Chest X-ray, PA view. Patient: 54 years old, sex F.
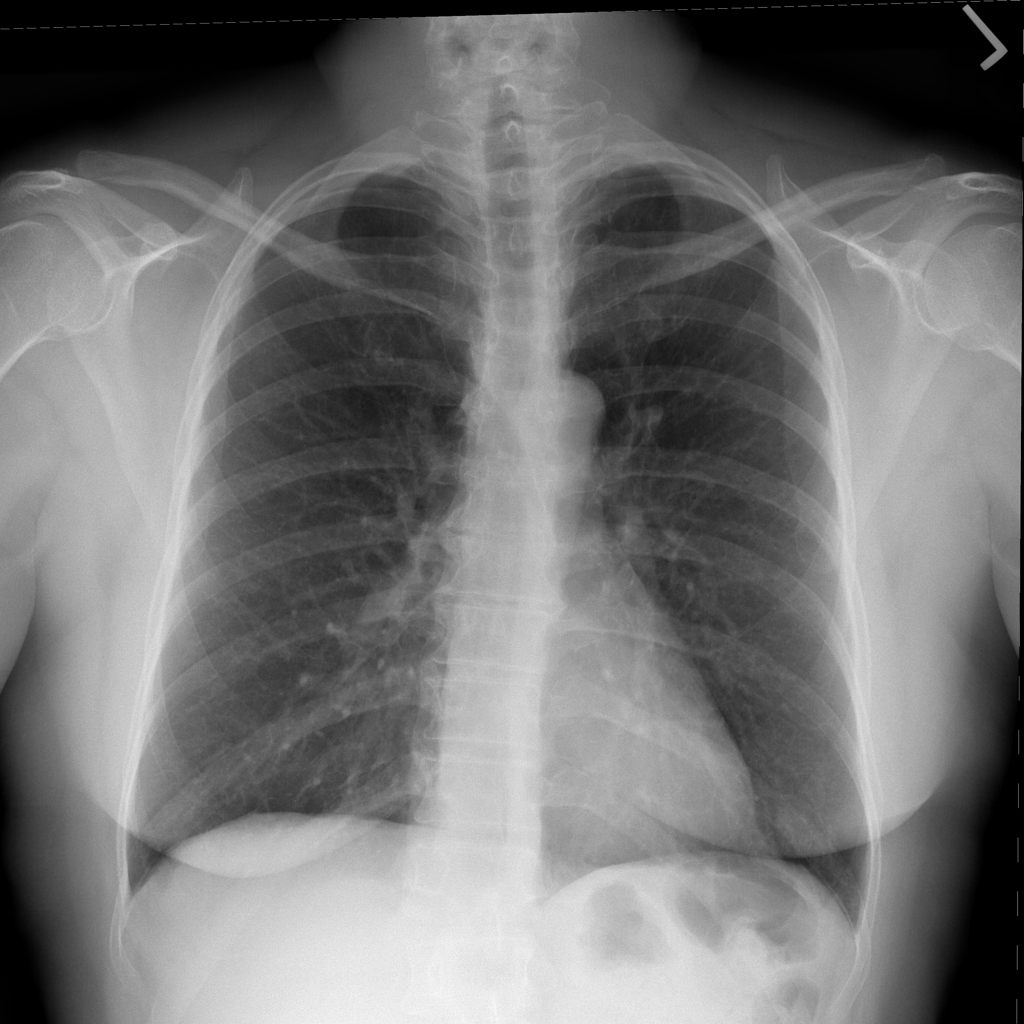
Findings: No Finding